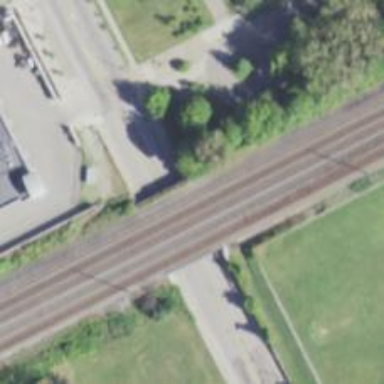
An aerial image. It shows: Railway bridge over siding.